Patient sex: M
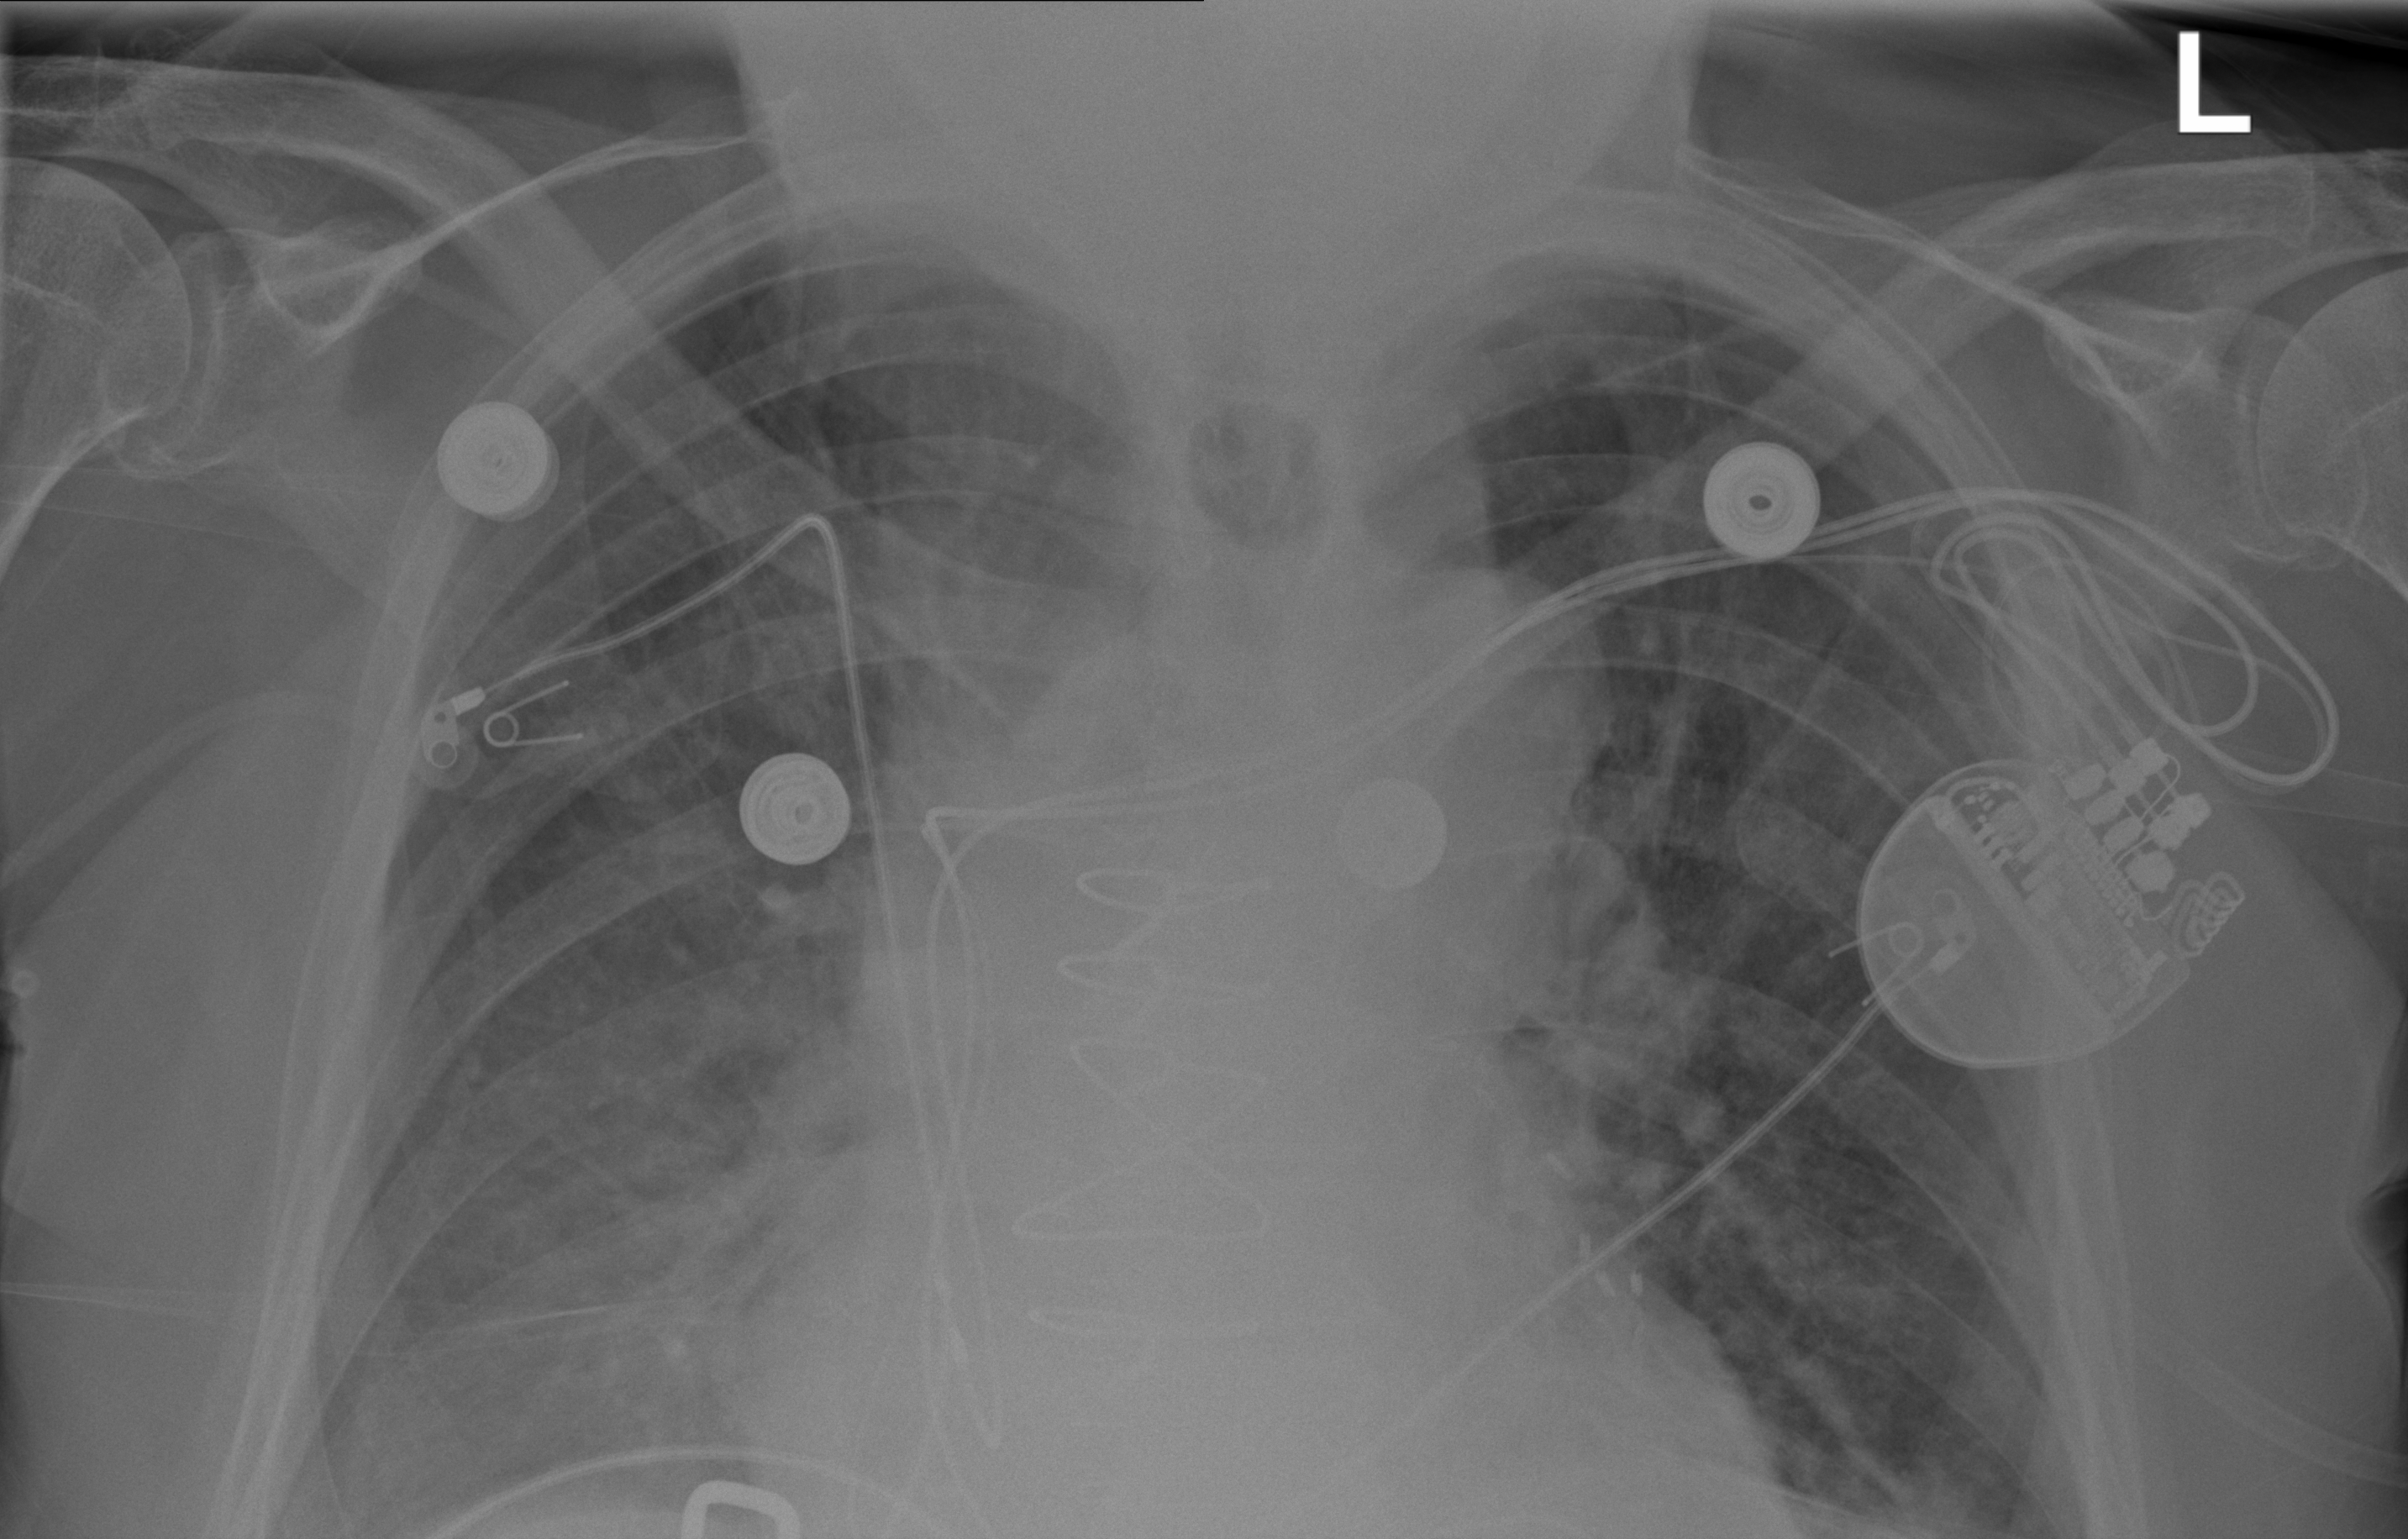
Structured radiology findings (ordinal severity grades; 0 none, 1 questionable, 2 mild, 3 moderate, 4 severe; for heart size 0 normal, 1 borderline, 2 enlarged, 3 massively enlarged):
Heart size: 2
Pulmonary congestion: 2
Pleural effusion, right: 2
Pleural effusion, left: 0
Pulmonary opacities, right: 2
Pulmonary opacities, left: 2
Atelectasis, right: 2
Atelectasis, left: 2